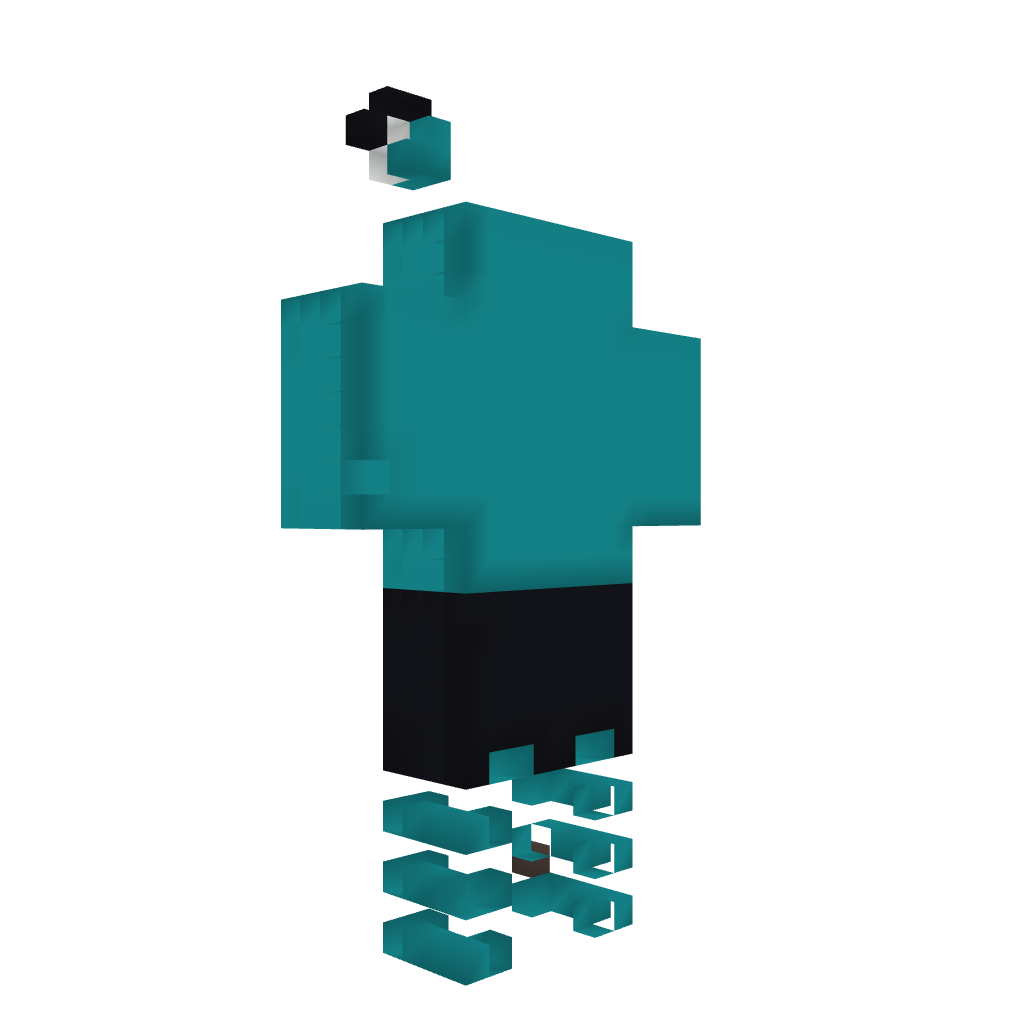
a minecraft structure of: Statue - Jessi